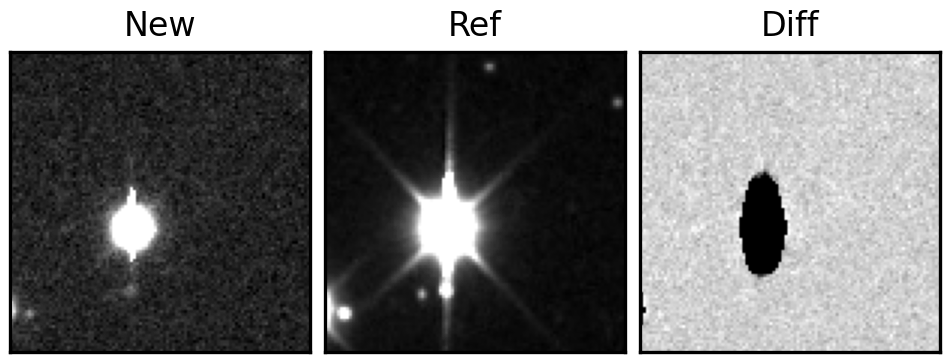
Label: bogus